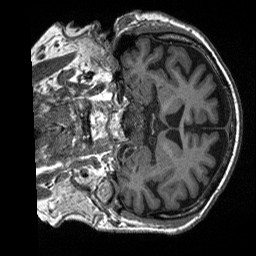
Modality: T1w
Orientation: coronal
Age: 74
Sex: male
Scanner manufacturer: siemens
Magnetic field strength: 3 T
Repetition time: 2.4 s
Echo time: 0.00226 s